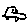
Label: car